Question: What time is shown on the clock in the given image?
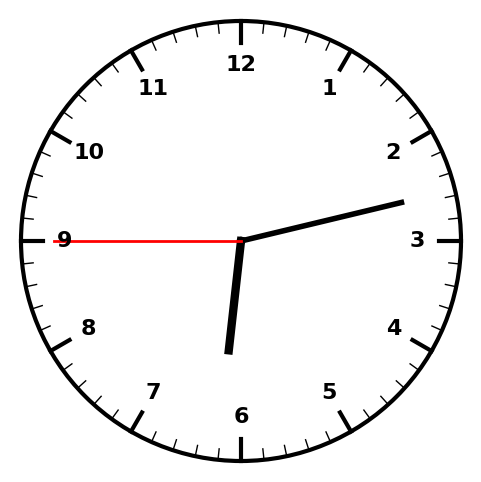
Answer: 06:12:45